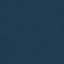
Land use / land cover class: SeaLake